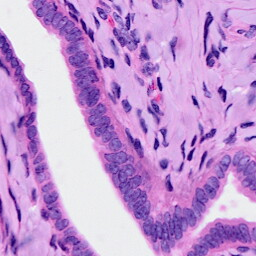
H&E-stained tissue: Ovarian